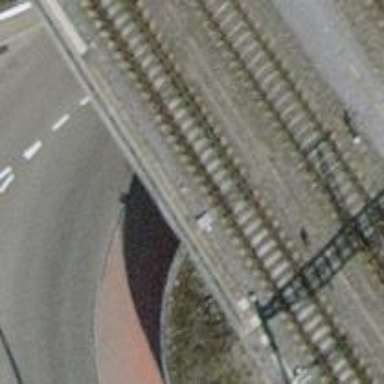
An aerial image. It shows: Single-track electrified railway with contact line.